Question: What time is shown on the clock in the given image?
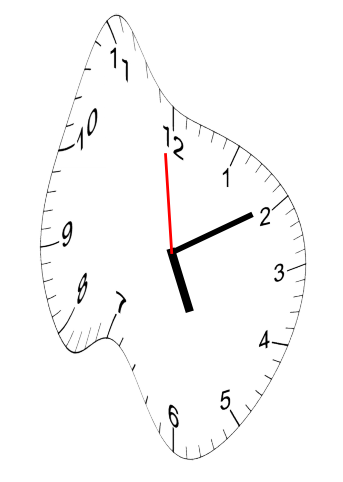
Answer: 05:09:59